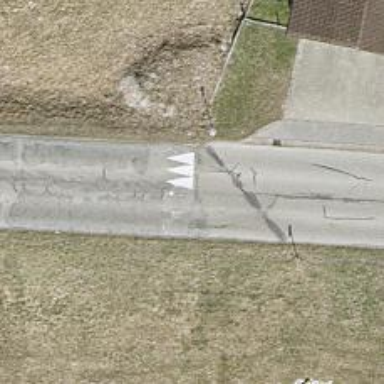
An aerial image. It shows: Asphalt road with traffic calming hump.